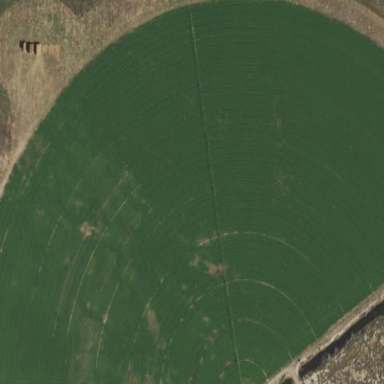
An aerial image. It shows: Farmland with pivot irrigation system.